Question: The objective of the program is to enumerate all possible paths a person can take to get from a station A to a station L through a subway system without going over a track more than once. I know there are 640 possible paths as the instructor told us and we wrote this program as an earlier assignment in C using an adjacency matrix. Now the goal is to do the same, which is to enumerate all the possible routes and print out each route except to do it using classes (3 specifically: SubwaySystem, Station, and Track) WITHOUT using a matrix this time. Here is the schematic representation of the subway system itself.

I had a discussion with my TA about this program and how to approach it. He gave me some ideas such as using arrays to represent the stations and the tracks and I decided to use the approach I have shown in the entire code at the bottom of the post.
Let me show you the problematic areas of my code which I have been unable to solve (recursion is new to me).
'''
void SubwaySystem::SearchRoute(int Current_Station_ID)
{
if(my_station[Current_Station_ID].track_starting_ID == 33) // Find a successful route to Station L.
//The condition is set to check for 33 because a track_starting_ID of 33 would correspond to station L.
{
count_routes++; //Add 1 into the variable "count_routes"
cout << count_routes << " " << my_track[Current_Station_ID] << endl; //Print out this route
return;
}
else //Get into recursive Function Body
{
for(int i = my_station[Current_Station_ID].track_starting_ID; i < my_station[Current_Station_ID].track_starting_ID + my_station[Current_Station_ID].track_size; i++)
{
if(my_track[Current_Station_ID].visited == 0) //if this track is not visited before
{
my_track[Current_Station_ID].visited = 1; //mark this track as visited
my_track[Current_Station_ID].node_2 = 1; //mark its corresponding track as visited
cout << my_track[Current_Station_ID].node_1; //save this track
SearchRoute(Current_Station_ID++); //Recursive
i--; //Backtrack this track
my_track[Current_Station_ID].visited = 0;//mark this track as unvisited
my_track[Current_Station_ID].node_2 = 0;//mark its corresponding track as unvisited
}
}
}
}
}
'''
Let me explain what the variables represent:
is basically a counter like i.
is an array of size 12 which hold all 12 stations.
is an array of size 34 which hold all possible combinations of tracks between each respective station.
represents the location at which a certain station's possible tracks begin within the my_track array. Sorry I'm not sure how to phrase this in an better way. For example, if you refer to the station array and track array I initialized in the SubwaySystem constructor in the entire code portion at the bottom of the post. You can see that refers to the beginning location of where a certain station's track begins. i.e. a starting_ID of 0 corresponds to my_track[0] which is the beginning of the tracks leading from station "A" and a starting_ID of 1 refers to my_track(1) which is the beginning of the tracks leading from station "B". And a starting_ID of 6 corresponds to the tracks leading from station "C" in the my_track array at position [6]. And so on. (Hopefully this makes it clearer instead of more confusing).
represents the number of tracks coming out of each station which you can see from the picture. For example the track size for station B would be 5 since there are 5 tracks sprouting out of station B.
and and are self explanatory. visited is a boolean variable which checks to see if a station has been visited and the nodes are stations on each side of the current track respectively.
The problem is I don't know how to fix the function for recursion to take place. I had a discussion with my TA about this a few days ago in which I told him what I was trying to accomplish with my function. We wrote some pseudo code together to make it clearer as to what the goal was with the function I was attempting to write which I have provided:
'''
SearchRoute(int Current_Station_ID)
{
if ( ) //Find a successful route to Station L
{
... //Add 1 into the variable "count_routes"
... //Print out this route
return;
}
else //Get into recursive Function Body
{
//Use the track array to get all of its connected stations
for(int i = starting_ID; i < starting_ID + current size; i++)
{
if() // if this track is not visited before
{
... //mark this track as visited
... //mark its corresponding track as visited
... //save this track
SearchRoute( nextStaton_ID); // Recursive
... //Backtrack this track
... //mark this track as unvisited
... //mark its corresponding track as unvisited
}
}
}
}
'''
This is what I understand the problem to be: I can't seem to properly implement my recursive function, SearchRoute, as I need to print the path, flag the path, and then unflag the path again to allow for backtracking. When I print out the final result I either get stuck in an infinite loop or get a single track such as A to B depending on what I try to put into the recursive call itself.
Here is the entire program excluding the recursive portion which I posted above for clarity sake:
'''
//Function Declarations
#include <iostream>
#include <string>
using namespace std;
#ifndef SUBWAY_H
#define SUBWAY_H
class Track
{
public:
//Default Constructor
Track();
//Overload Constructor
Track(char, char);
//Destructor
~Track();
//Member variables
char node_1; // node_1 and node_2 represent stations (for example
char node_2; // node_1 would be station A and node_2 would be station B)
bool visited;
};
class Station
{
public:
//Default Constructor
Station();
//Destructor
~Station();
//Overload Constructor
Station(char, int, int);
//Member variables
char station_name;
int track_starting_ID;
int track_size;
};
class SubwaySystem
{
public:
//Default Constructor
SubwaySystem();
//Destructor
~SubwaySystem();
//Recursive function
void SearchRoute(int);
//Other member functions
friend ostream& operator<<(ostream& os, const Track& my_track);
friend ostream& operator<<(ostream& os, const Station& my_station);
//Member variables
Track my_track[34];
Station my_station[12];
int count_routes;
int Current_Station_ID;
//String to save found route
};
#endif
// **cpp**
//Function Definitions
#include <iostream>
#include <string>
//#include "subway.h"
using namespace std;
Track::Track()
{
visited = 0;
}
Track::~Track()
{
}
Track::Track(char pass_track1, char pass_track2)
{
node_1 = pass_track1;
node_2 = pass_track2;
visited = false;
}
Station::Station()
{
}
Station::~Station()
{
}
Station::Station(char pass_station_name, int pass_start, int pass_size)
{
station_name = pass_station_name;
track_starting_ID = pass_start;
track_size = pass_size;
}
SubwaySystem::SubwaySystem()
{
//Initialize tracks
//node_1, node_2
my_track[0] = Track('a', 'b');
my_track[1] = Track('b', 'a');
my_track[2] = Track('b', 'c');
my_track[3] = Track('b', 'd');
my_track[4] = Track('b', 'e');
my_track[5] = Track('b', 'f');
my_track[6] = Track('c', 'b');
my_track[7] = Track('c', 'e');
my_track[8] = Track('d', 'b');
my_track[9] = Track('d', 'e');
my_track[10] = Track('e', 'b');
my_track[11] = Track('e', 'c');
my_track[12] = Track('e', 'd');
my_track[13] = Track('e', 'g');
my_track[14] = Track('e', 'h');
my_track[15] = Track('f', 'b');
my_track[16] = Track('f', 'h');
my_track[17] = Track('g', 'e');
my_track[18] = Track('g', 'k');
my_track[19] = Track('h', 'e');
my_track[20] = Track('h', 'f');
my_track[21] = Track('h', 'i');
my_track[22] = Track('h', 'j');
my_track[23] = Track('h', 'k');
my_track[24] = Track('i', 'h');
my_track[25] = Track('i', 'k');
my_track[26] = Track('j', 'h');
my_track[27] = Track('j', 'k');
my_track[28] = Track('k', 'g');
my_track[29] = Track('k', 'h');
my_track[30] = Track('k', 'i');
my_track[31] = Track('k', 'j');
my_track[32] = Track('k', 'l');
my_track[33] = Track('l', 'k');
//Initialize stations
//station_name, track_starting_ID, track_size
my_station[0] = Station('a', 0, 1);
my_station[1] = Station('b', 1, 5);
my_station[2] = Station('c', 6, 2);
my_station[3] = Station('d', 8, 2);
my_station[4] = Station('e', 10, 5);
my_station[5] = Station('f', 15, 2);
my_station[6] = Station('g', 17, 2);
my_station[7] = Station('h', 19, 5);
my_station[8] = Station('i', 24, 2);
my_station[9] = Station('j', 26, 2);
my_station[10] = Station('k', 28, 5);
my_station[11] = Station('l', 33, 1);
//Initiaize other members
count_routes = 0;
Current_Station_ID = 0;
}
SubwaySystem::~SubwaySystem()
{
}
ostream& operator<<(ostream& os, const Track& my_track)
{
os << my_track.node_1 << '.' << my_track.node_2;
return os;
}
ostream& operator<<(ostream& os, const Station& my_station)
{
os << my_station.station_name << '.' << my_station.track_starting_ID << '.' << my_station.track_size;
return os;
}
//This is where the above recursive function SearchRoute goes. I posted it separately so it's easier to read.
// **main**
#include <iostream>
#include <string>
//#include "subway.h"
using namespace std;
int main()
{
SubwaySystem findPaths;
findPaths.SearchRoute(0);
}
'''
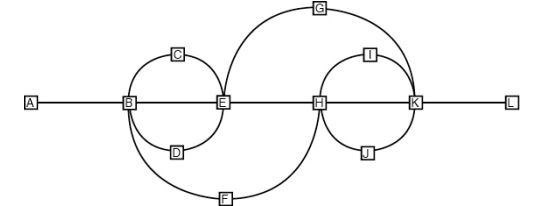
Answer: Ok here is a working solution, it gives 605 solutions, which I think is right
'''
// RandomTest.cpp : Defines the entry point for the console application.
//
#include "stdafx.h"
#include <iostream>
#include <string>
using namespace std;
class Track
{
public:
//Default Constructor
Track();
//Overload Constructor
Track(char, char, int station, int opposite);
//Destructor
~Track();
//Member variables
char node_1; // node_1 and node_2 represent stations (for example
char node_2; // node_1 would be station A and node_2 would be station B)
bool visited;
int connected_station;
int opposite_track;
};
class Station
{
public:
//Default Constructor
Station();
//Destructor
~Station();
//Overload Constructor
Station(char, int, int);
//Member variables
char station_name;
int track_starting_ID;
int track_size;
};
class SubwaySystem
{
public:
//Default Constructor
SubwaySystem();
//Destructor
~SubwaySystem();
//Recursive function
void SearchRoute(int);
//Other member functions
friend ostream& operator<<(ostream& os, const Track& my_track);
friend ostream& operator<<(ostream& os, const Station& my_station);
//Member variables
Track my_track[34];
Station my_station[12];
int count_routes;
int Current_Station_ID;
//String to save found route
void SearchRoute(int Current_Station_ID, int from_track_id, Track **currentPath, int pathCount);
};
// **cpp**
//#include "subway.h"
using namespace std;
Track::Track()
{
visited = 0;
}
Track::~Track()
{
}
Track::Track(char pass_track1, char pass_track2, int station, int opposite)
{
node_1 = pass_track1;
node_2 = pass_track2;
connected_station = station;
opposite_track = opposite;
visited = false;
}
Station::Station()
{
}
Station::~Station()
{
}
Station::Station(char pass_station_name, int pass_start, int pass_size)
{
station_name = pass_station_name;
track_starting_ID = pass_start;
track_size = pass_size;
}
SubwaySystem::SubwaySystem()
{
//Initialize tracks
//node_1, node_2
my_track[0] = Track('a', 'b', 1, 1);
my_track[1] = Track('b', 'a', 0, 0);
my_track[2] = Track('b', 'c', 2, 6);
my_track[3] = Track('b', 'd', 3, 8);
my_track[4] = Track('b', 'e', 4, 10);
my_track[5] = Track('b', 'f', 5, 15);
my_track[6] = Track('c', 'b', 1, 2);
my_track[7] = Track('c', 'e', 4, 11);
my_track[8] = Track('d', 'b', 1, 3);
my_track[9] = Track('d', 'e', 4, 12);
my_track[10] = Track('e', 'b', 1, 4);
my_track[11] = Track('e', 'c', 2, 7);
my_track[12] = Track('e', 'd', 3, 9);
my_track[13] = Track('e', 'g', 6, 17);
my_track[14] = Track('e', 'h', 7, 19);
my_track[15] = Track('f', 'b', 1, 5);
my_track[16] = Track('f', 'h', 7, 20);
my_track[17] = Track('g', 'e', 4, 13);
my_track[18] = Track('g', 'k', 10, 28);
my_track[19] = Track('h', 'e', 4, 14);
my_track[20] = Track('h', 'f', 5, 16);
my_track[21] = Track('h', 'i', 8, 24);
my_track[22] = Track('h', 'j', 9, 26);
my_track[23] = Track('h', 'k', 10, 29);
my_track[24] = Track('i', 'h', 7, 21);
my_track[25] = Track('i', 'k', 10, 30);
my_track[26] = Track('j', 'h', 7, 22);
my_track[27] = Track('j', 'k', 10, 30);
my_track[28] = Track('k', 'g', 6, 18);
my_track[29] = Track('k', 'h', 7, 23);
my_track[30] = Track('k', 'i', 8, 25);
my_track[31] = Track('k', 'j', 9, 27);
my_track[32] = Track('k', 'l', 11, 33);
my_track[33] = Track('l', 'k', 10, 32);
//Initialize stations
//station_name, track_starting_ID, track_size
my_station[0] = Station('a', 0, 1);
my_station[1] = Station('b', 1, 5);
my_station[2] = Station('c', 6, 2);
my_station[3] = Station('d', 8, 2);
my_station[4] = Station('e', 10, 5);
my_station[5] = Station('f', 15, 2);
my_station[6] = Station('g', 17, 2);
my_station[7] = Station('h', 19, 5);
my_station[8] = Station('i', 24, 2);
my_station[9] = Station('j', 26, 2);
my_station[10] = Station('k', 28, 5);
my_station[11] = Station('l', 33, 1);
//Initiaize other members
count_routes = 0;
Current_Station_ID = 0;
}
SubwaySystem::~SubwaySystem()
{
}
void SubwaySystem::SearchRoute(int Current_Station_ID, int from_track_id, Track **currentPath, int pathCount)
{
if(my_station[Current_Station_ID].track_starting_ID == 33)
{
count_routes++; //Add 1 into the variable "count_routes"
cout << count_routes << " ";
for(int i= 0; i < pathCount; i++)
{
cout << *currentPath[i];
}
cout << endl;
return;
}
else //Get into recursive Function Body
{
for(int i = my_station[Current_Station_ID].track_starting_ID; i < my_station[Current_Station_ID].track_starting_ID + my_station[Current_Station_ID].track_size; i++)
{
//check all the tracks that we have visited before
bool visited = false;
for(int n = 0; n < pathCount; n++)
{
if(currentPath[n] == &my_track[i] || i == currentPath[n]->opposite_track) visited = true;
}
if(!visited)
{
int nextStation = my_track[i].connected_station;
currentPath[pathCount] = &my_track[i];
SearchRoute(nextStation, i, currentPath, pathCount + 1);
}
}
}
}
ostream& operator<<(ostream& os, const Track& my_track)
{
os << my_track.node_1 << '.' << my_track.node_2;
return os;
}
ostream& operator<<(ostream& os, const Station& my_station)
{
os << my_station.station_name << '.' << my_station.track_starting_ID << '.' << my_station.track_size;
return os;
}
//This is where the above recursive function SearchRoute goes. I posted it separately so it's easier to read.
// **main**
//#include "subway.h"
int _tmain(int argc, _TCHAR* argv[])
{
Track *tempTracks[34];
SubwaySystem findPaths;
findPaths.SearchRoute(0, -1, tempTracks, 0);
getchar();
return 0;
}
'''